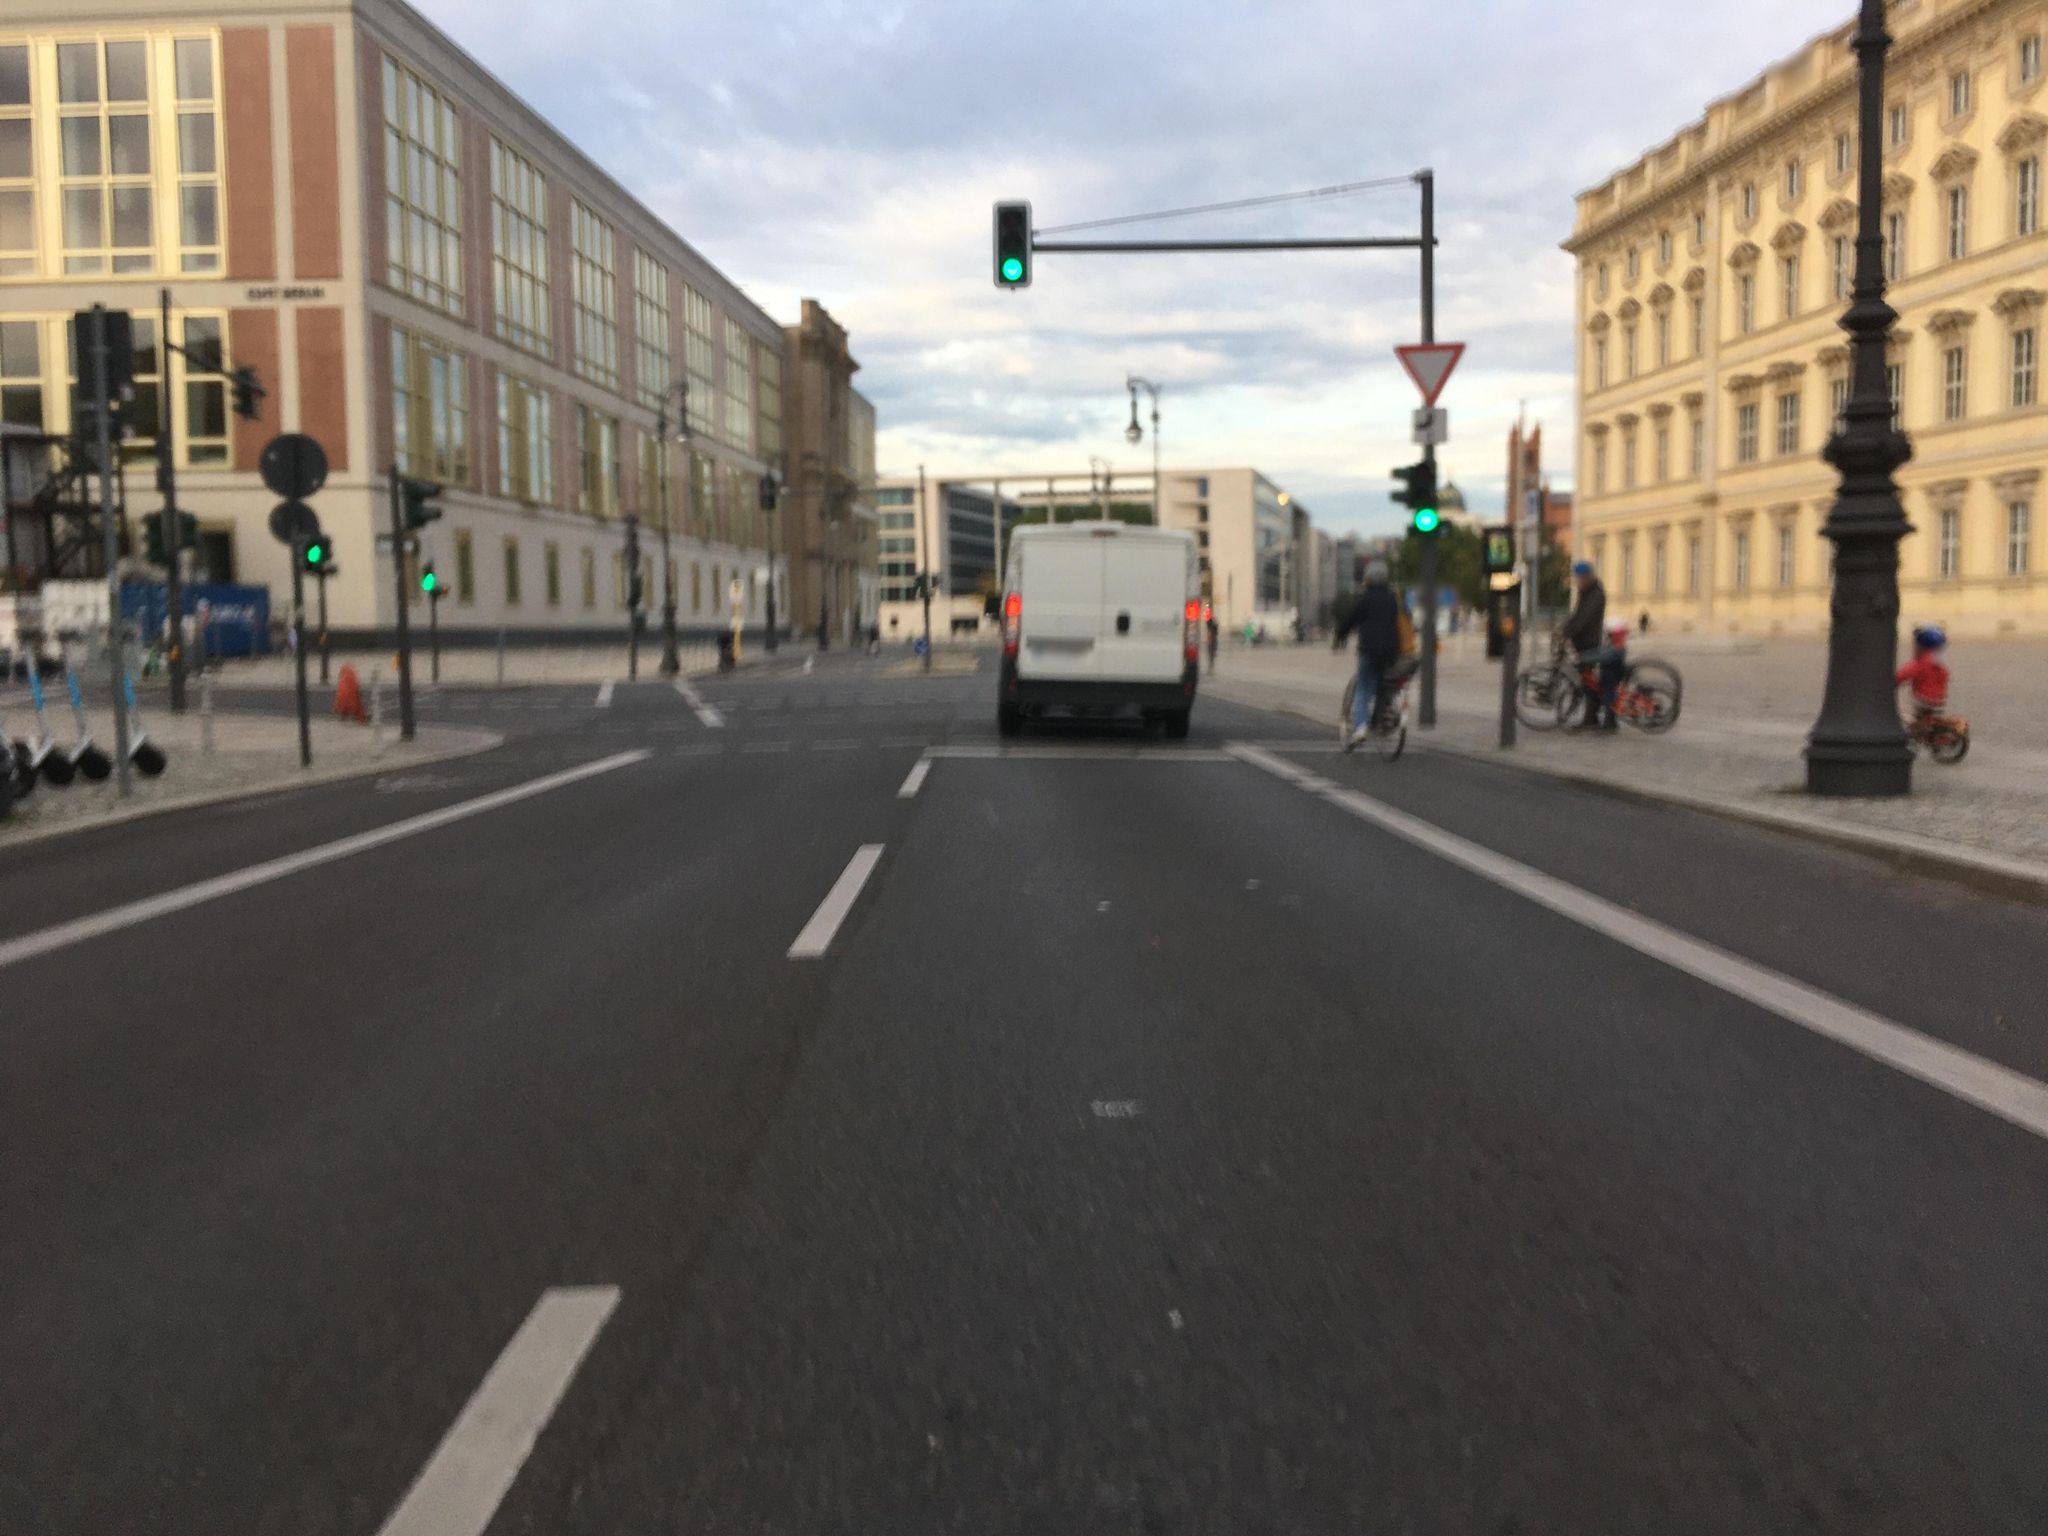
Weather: clear
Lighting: day
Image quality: good
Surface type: cycling surface
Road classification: residential
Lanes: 2
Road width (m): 6
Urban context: urban centre
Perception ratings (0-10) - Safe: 2.2, Lively: 3.5, Beautiful: 4.67, Boring: 1.67, Depressing: 2.67, Wealthy: 6.48